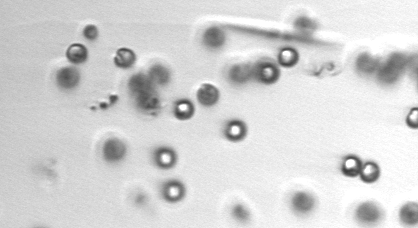
Label: Phaeocystis